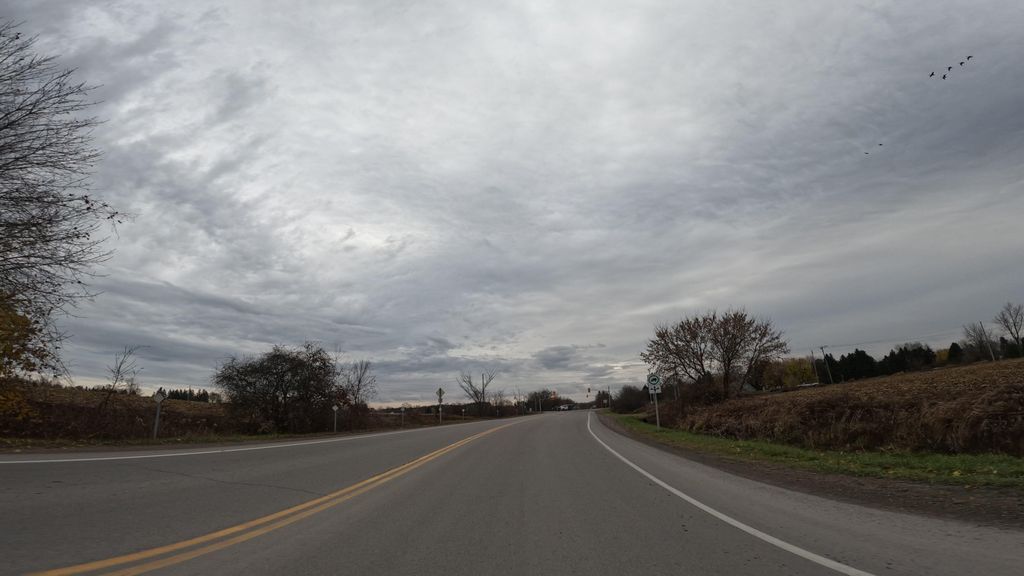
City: hamilton